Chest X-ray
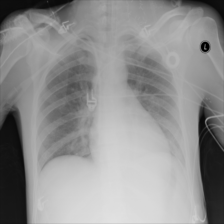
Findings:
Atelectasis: negative
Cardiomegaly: negative
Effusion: negative
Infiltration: negative
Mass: negative
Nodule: negative
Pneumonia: negative
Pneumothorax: negative
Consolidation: negative
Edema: negative
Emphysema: negative
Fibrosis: negative
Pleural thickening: negative
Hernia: negative